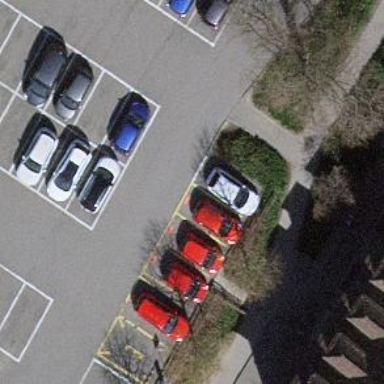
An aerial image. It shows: Car-sharing service available at this location.